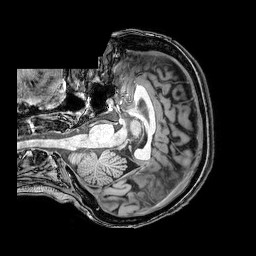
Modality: T1w
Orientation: axial
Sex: female
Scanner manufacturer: philips
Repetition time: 0.008072 s
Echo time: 0.00369 s